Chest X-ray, PA view. Patient: 66 years old, sex M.
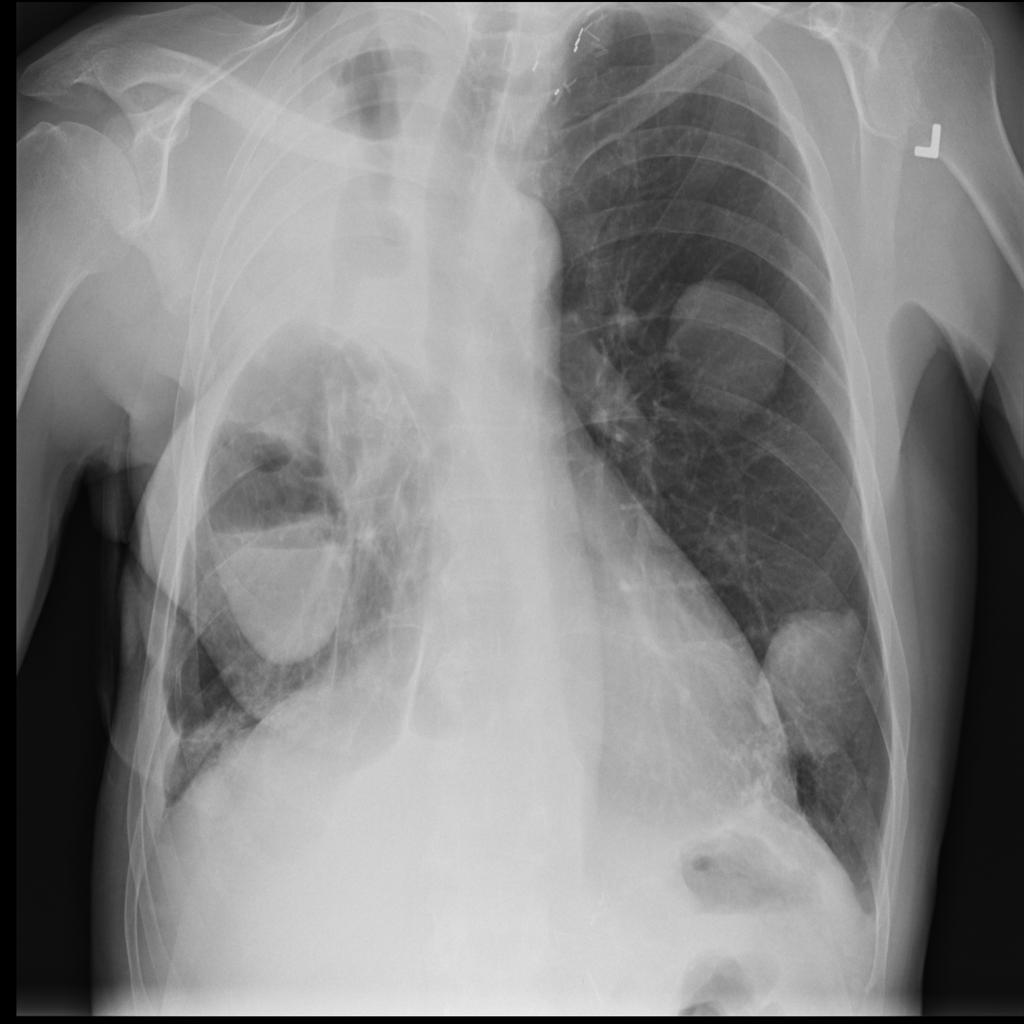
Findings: No Finding